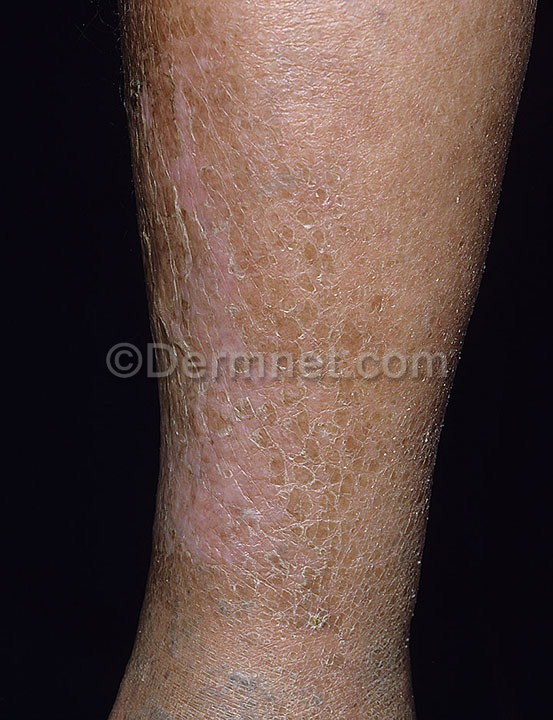
Disease: Eczema Photos